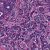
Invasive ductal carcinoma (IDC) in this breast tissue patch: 0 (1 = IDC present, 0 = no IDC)